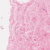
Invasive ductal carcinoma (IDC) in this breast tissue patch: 0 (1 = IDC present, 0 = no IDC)